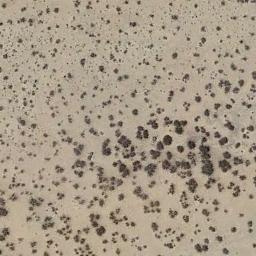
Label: chaparral